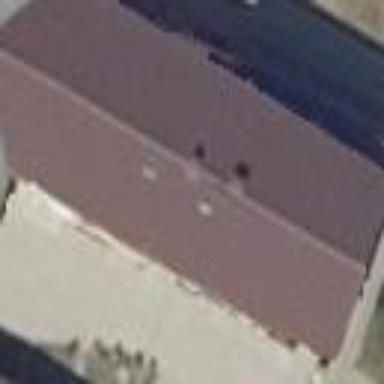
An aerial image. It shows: Building with gabled roof.